Question: I have created one jquery jstree using json object with check box. The tree is working fine. Now i need all the top level checked nodes (not their children). I have tried with below code which return me all the checked nodes including their childs.
'''
$("#treename").jstree("get_checked",null,true).each
(function () {
alert($(this).attr("path"));
});
'''
Refering to the below tree picture. I need only "CA_Administrator" not its child nodes like trunk,branch,tag.

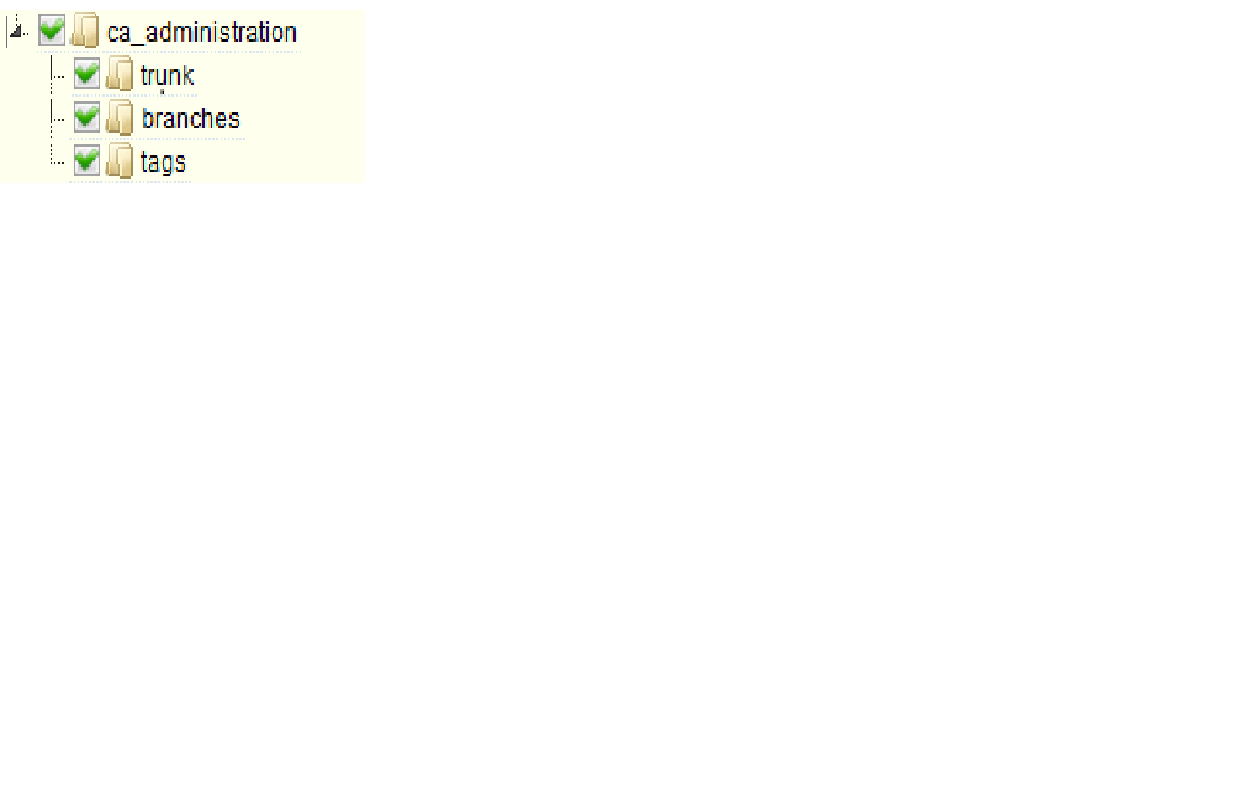
Answer: Just we need to change the parameter from true to false inside jstree function.
'''
$("#treename").jstree("get_checked",null,false).each
(function () {
alert($(this).attr("path"));
});
'''